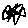
Label: fish